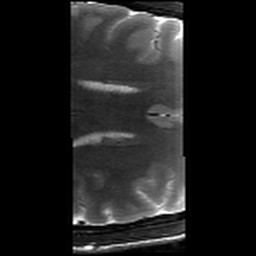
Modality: T2w
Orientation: axial
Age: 23
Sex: male
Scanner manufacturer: siemens
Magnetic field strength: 3 T
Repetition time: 8.02 s
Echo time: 0.08 s